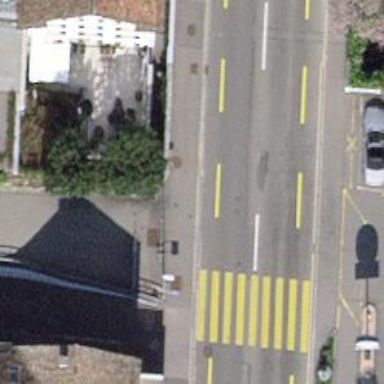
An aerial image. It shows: Cycle barrier.